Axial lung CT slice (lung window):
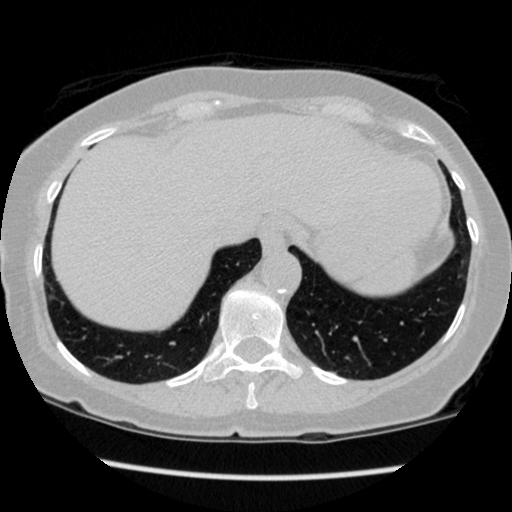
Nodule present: no